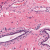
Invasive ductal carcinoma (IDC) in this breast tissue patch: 0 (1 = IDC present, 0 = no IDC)